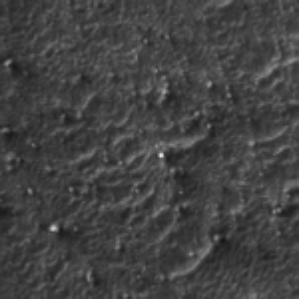
Label: frost